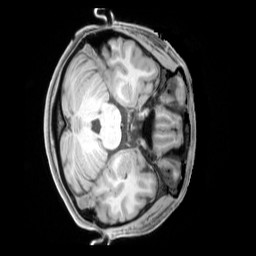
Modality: T1w
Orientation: axial